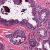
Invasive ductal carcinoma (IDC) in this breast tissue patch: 1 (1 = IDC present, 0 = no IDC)